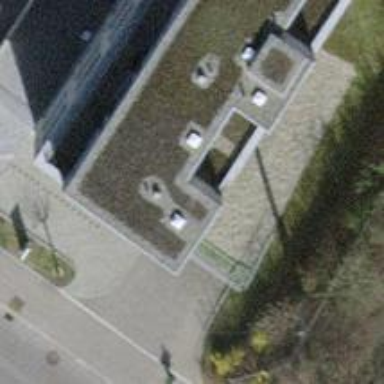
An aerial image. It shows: Parking entrance.